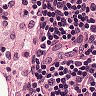
Metastatic tissue present: no